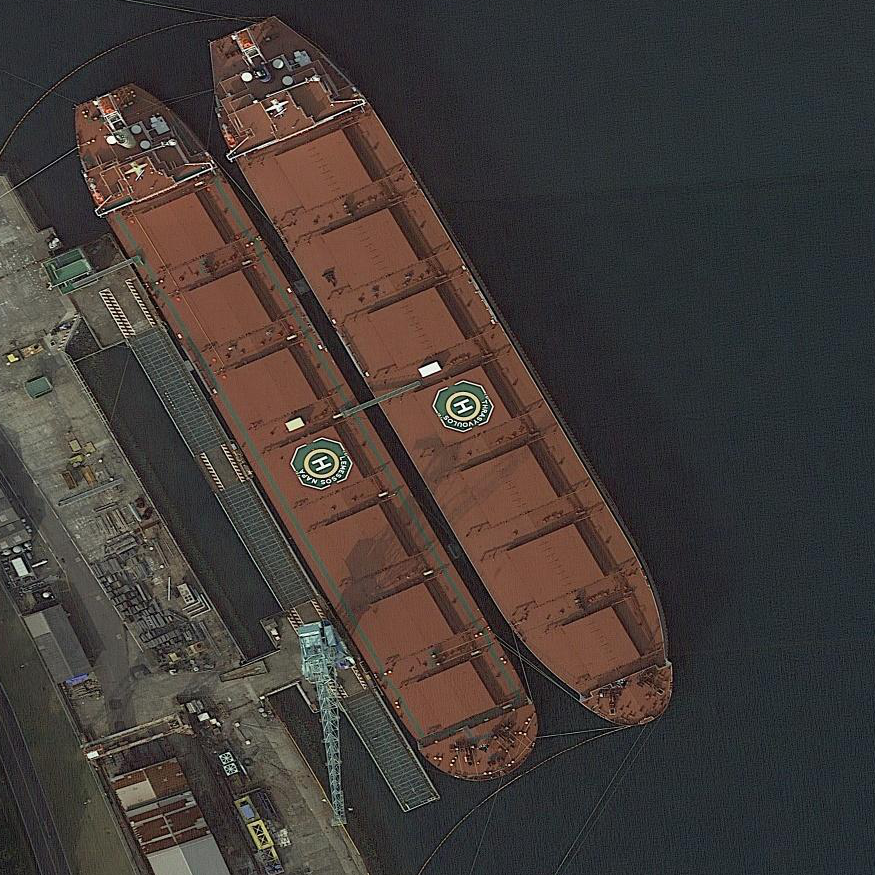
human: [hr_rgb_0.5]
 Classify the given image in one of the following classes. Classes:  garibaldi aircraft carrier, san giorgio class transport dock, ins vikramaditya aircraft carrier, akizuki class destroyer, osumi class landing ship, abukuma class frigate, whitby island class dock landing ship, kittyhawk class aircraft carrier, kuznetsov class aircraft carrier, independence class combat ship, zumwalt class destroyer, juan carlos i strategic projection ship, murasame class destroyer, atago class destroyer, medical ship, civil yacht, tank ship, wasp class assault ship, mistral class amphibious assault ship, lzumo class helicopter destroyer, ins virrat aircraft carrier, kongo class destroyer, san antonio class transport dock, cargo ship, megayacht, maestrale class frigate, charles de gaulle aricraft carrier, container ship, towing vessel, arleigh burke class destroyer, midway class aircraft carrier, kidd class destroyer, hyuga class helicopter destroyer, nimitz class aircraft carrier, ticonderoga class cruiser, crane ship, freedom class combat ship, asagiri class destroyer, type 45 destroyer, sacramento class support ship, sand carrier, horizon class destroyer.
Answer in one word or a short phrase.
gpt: Cargo ship